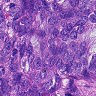
Metastatic tissue present: yes